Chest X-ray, PA view. Patient: 43 years old, sex F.
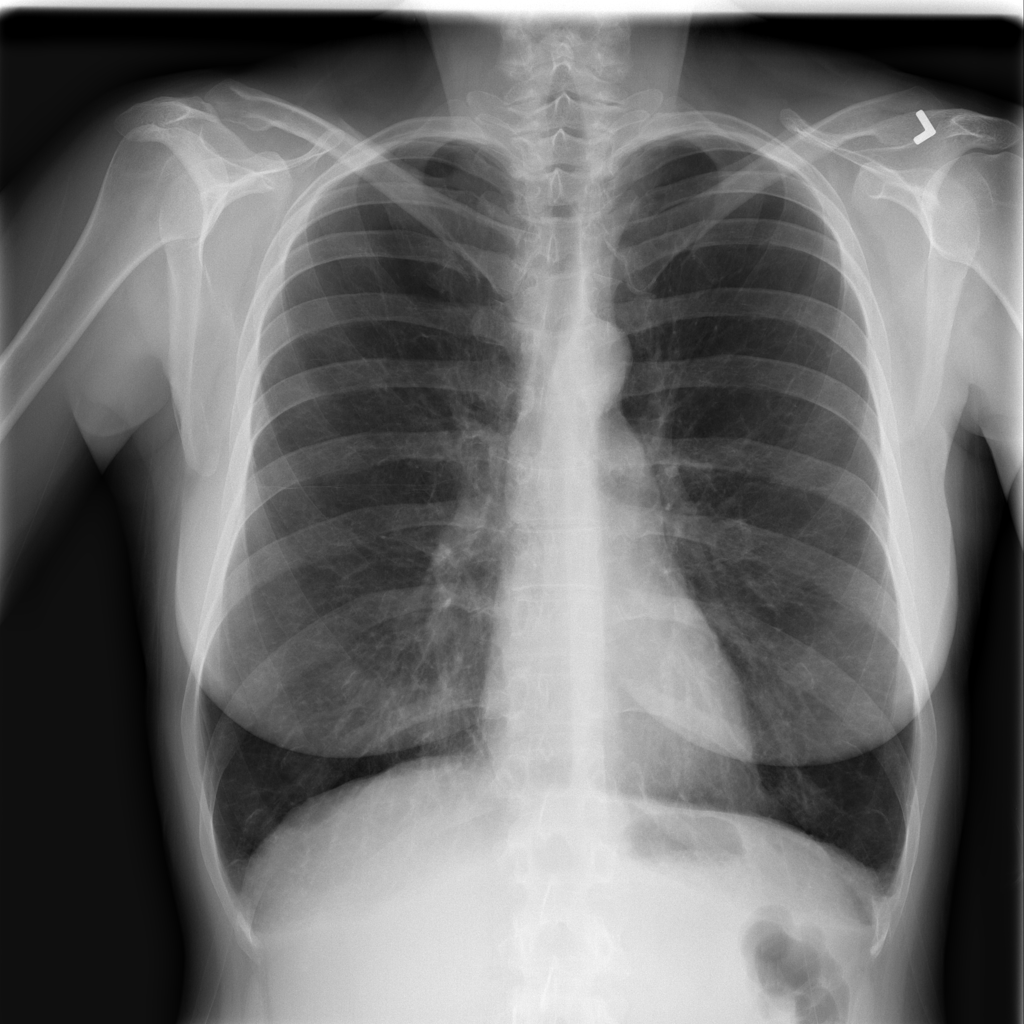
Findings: Pneumothorax